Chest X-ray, AP view. Patient: 28 years old, sex M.
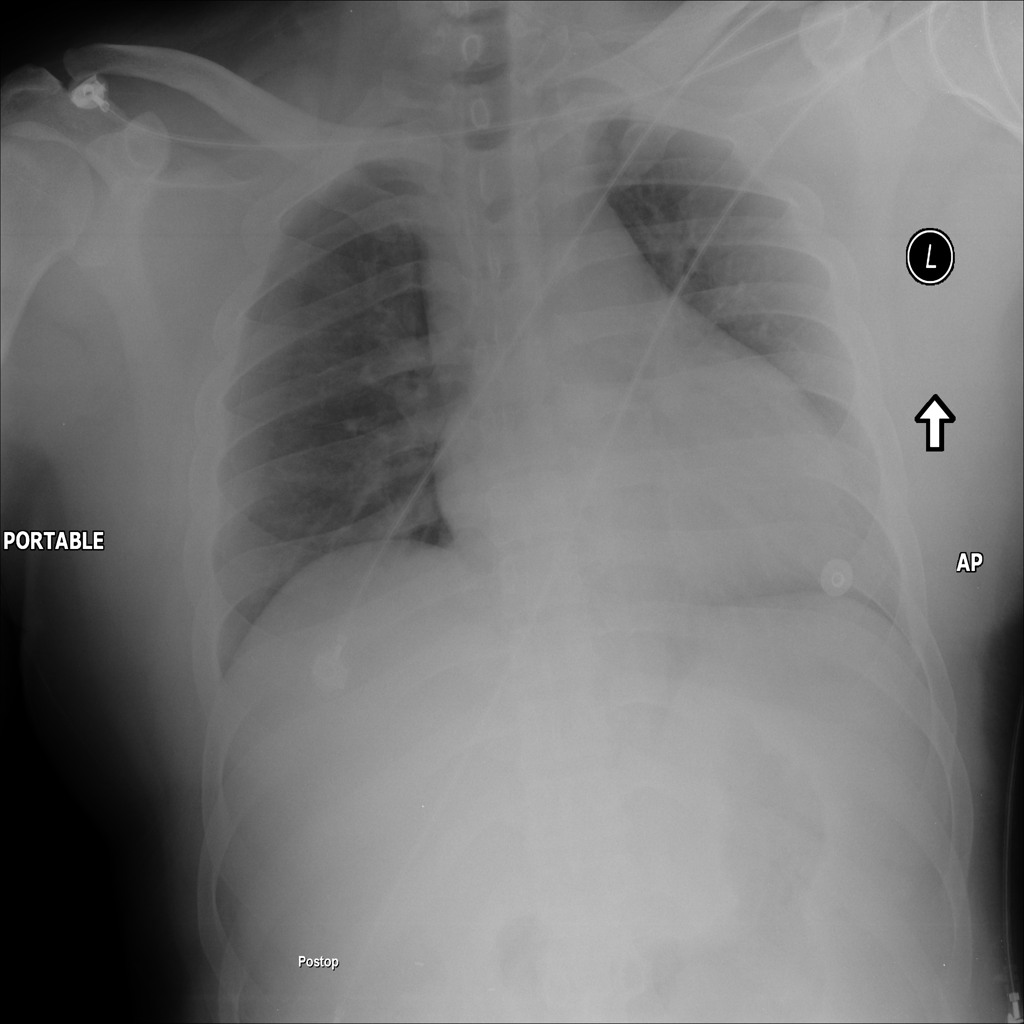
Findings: No Finding